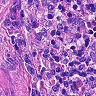
Metastatic tissue present: no